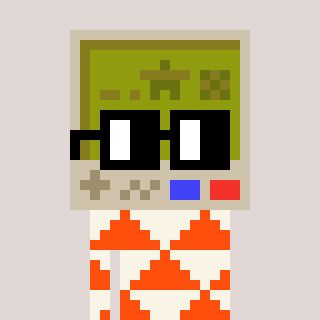
a pixel art character with square black glasses, a gameboy-shaped head and a orange-colored body on a warm background